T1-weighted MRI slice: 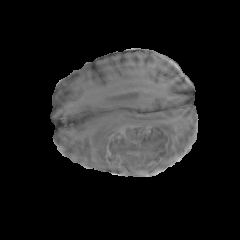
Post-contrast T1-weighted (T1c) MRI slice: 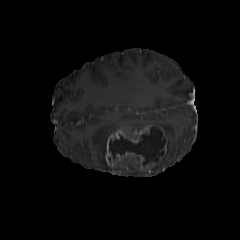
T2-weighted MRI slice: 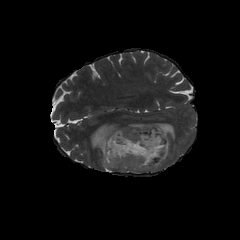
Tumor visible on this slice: yes